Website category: book
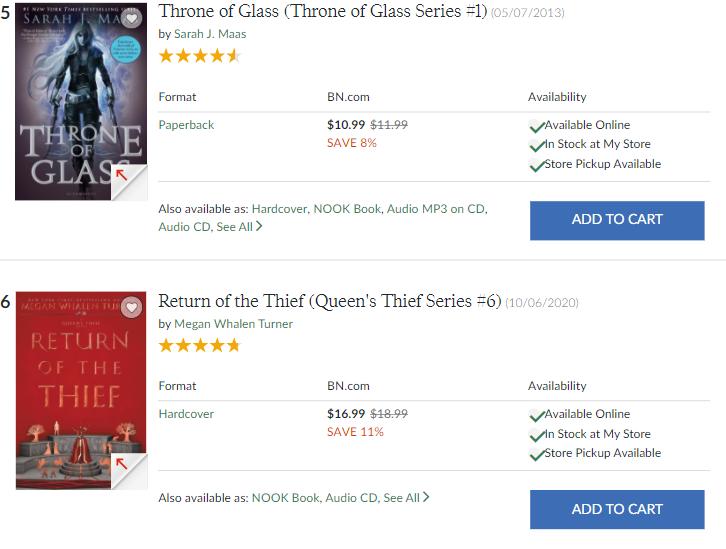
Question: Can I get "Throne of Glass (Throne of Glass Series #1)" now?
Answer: yes

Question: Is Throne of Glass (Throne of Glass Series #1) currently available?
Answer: yes

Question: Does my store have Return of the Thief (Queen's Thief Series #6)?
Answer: yes

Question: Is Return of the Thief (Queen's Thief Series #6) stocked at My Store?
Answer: yes

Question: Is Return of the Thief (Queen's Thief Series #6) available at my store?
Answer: yes

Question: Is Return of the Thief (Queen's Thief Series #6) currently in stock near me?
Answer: yes

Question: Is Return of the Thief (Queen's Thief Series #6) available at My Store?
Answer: yes

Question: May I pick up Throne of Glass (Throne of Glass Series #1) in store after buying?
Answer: yes

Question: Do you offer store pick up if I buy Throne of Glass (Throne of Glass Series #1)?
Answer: yes

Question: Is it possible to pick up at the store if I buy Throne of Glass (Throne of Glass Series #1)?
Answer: yes

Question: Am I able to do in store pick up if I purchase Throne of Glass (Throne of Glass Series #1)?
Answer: yes

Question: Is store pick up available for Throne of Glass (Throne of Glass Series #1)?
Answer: yes

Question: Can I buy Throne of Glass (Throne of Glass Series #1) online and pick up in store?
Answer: yes